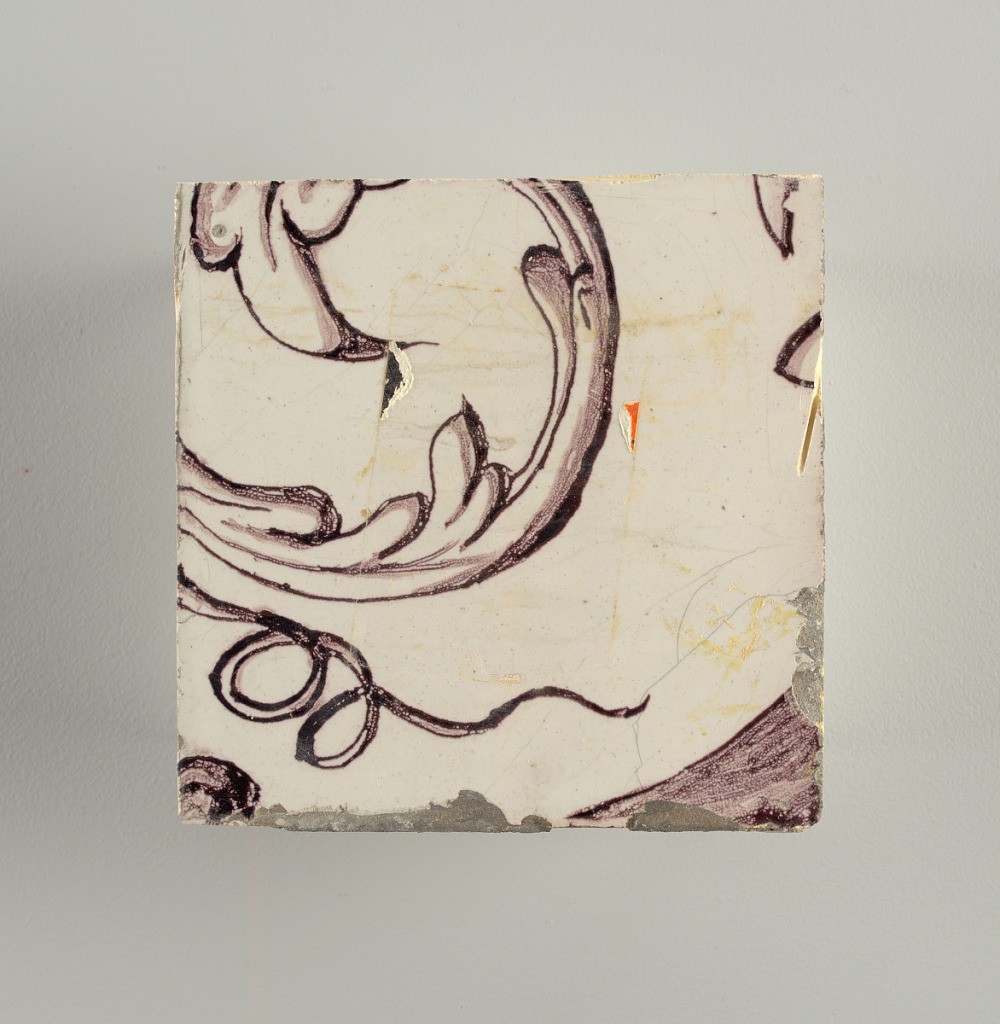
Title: Wall facing
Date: ca. 1725
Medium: tin-glazed earthenware, underglaze
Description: Running design for a frieze or a dado, composed of scrolls of foliage and strapwork, and four repeating motifs--a seated woman in a small upright oval medallion, a putto seated on a rocailled base, and strapwork in axial pattern.  The various panels, A to F, show various repeats of the same design, all being five tiles high and a varying number of tiles wide.